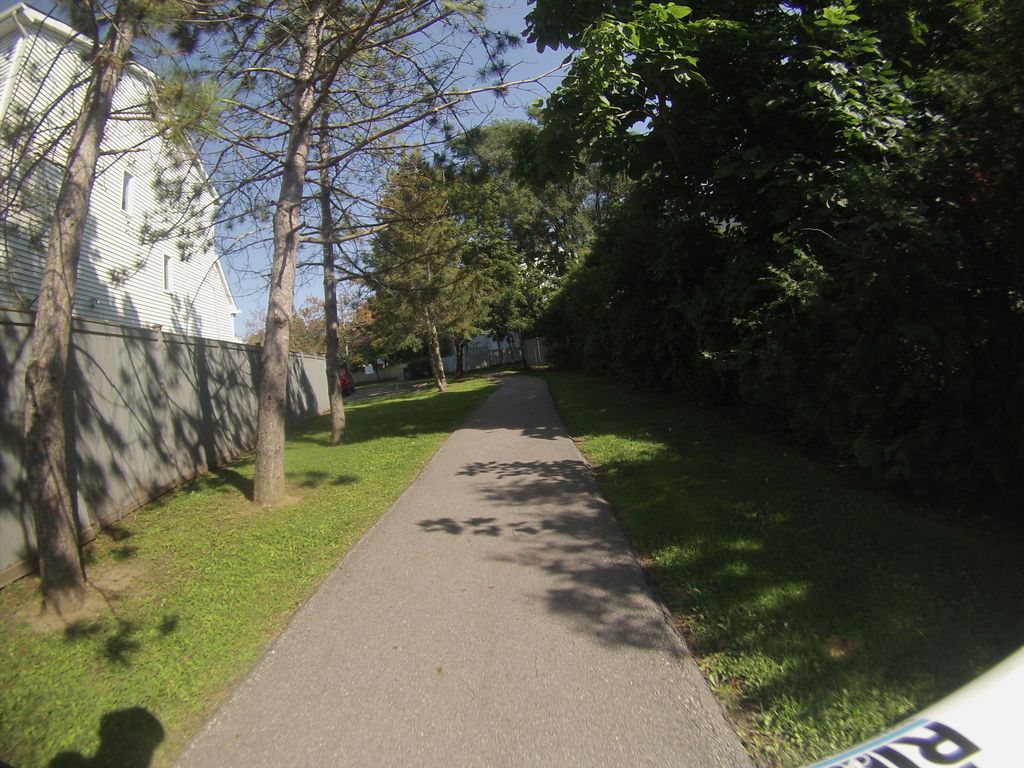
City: ottawa-gatineau